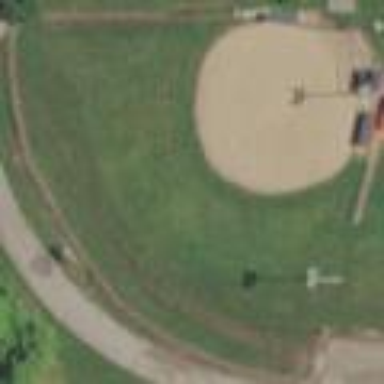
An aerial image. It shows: Baseball pitch for leisure land activities.